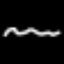
Label: squiggle